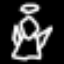
Label: angel